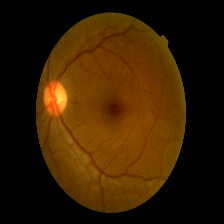
Diabetic retinopathy grade: Mild